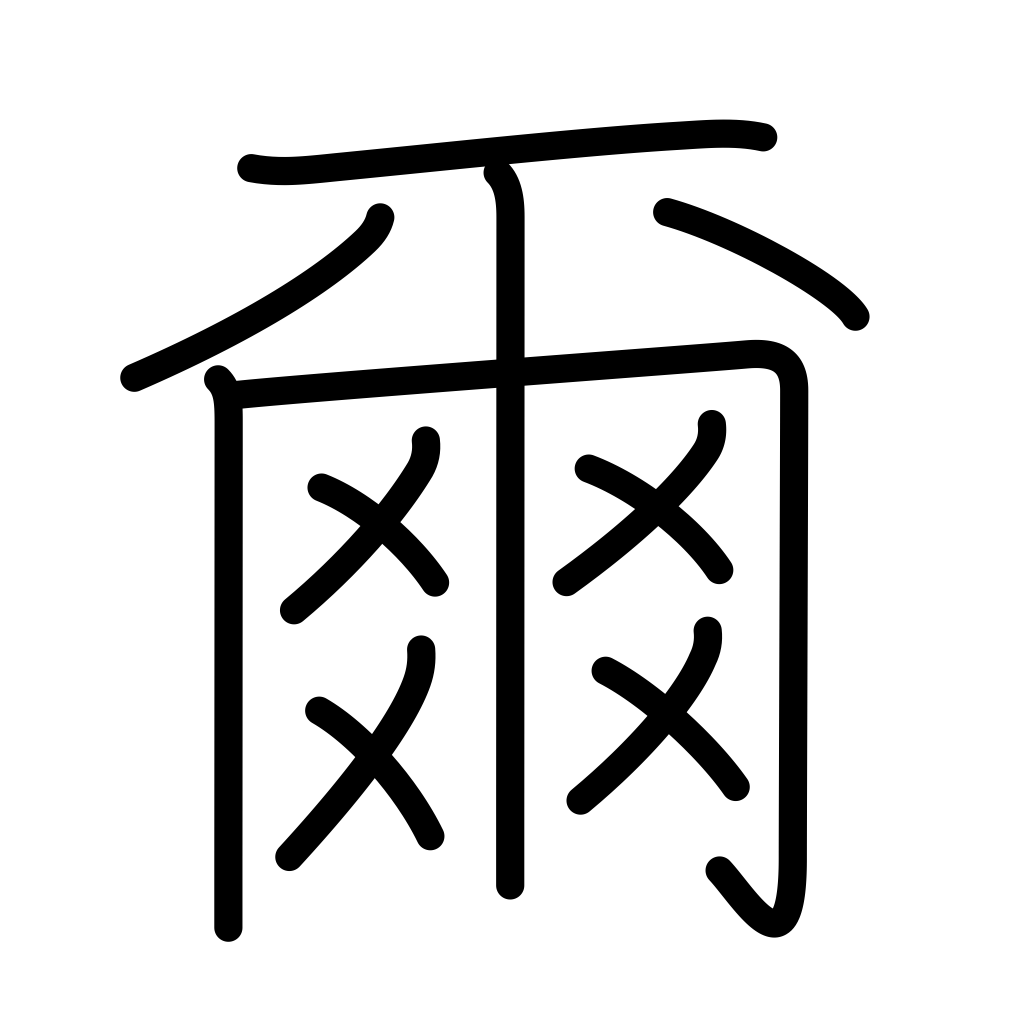
Meaning: you, thou, second person